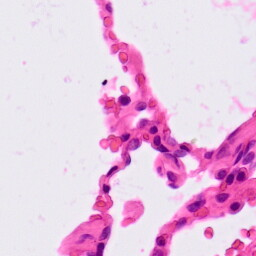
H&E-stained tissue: Lung